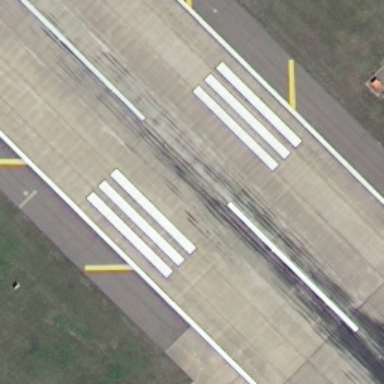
It is a straight runway with some mark lines on it .